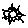
Label: sun